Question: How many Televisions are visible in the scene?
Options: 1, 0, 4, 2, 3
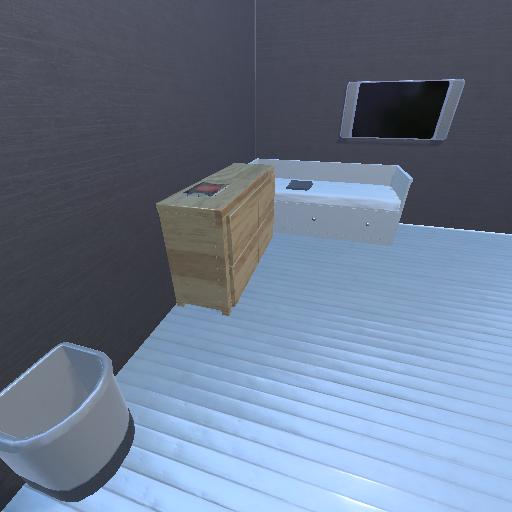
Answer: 1